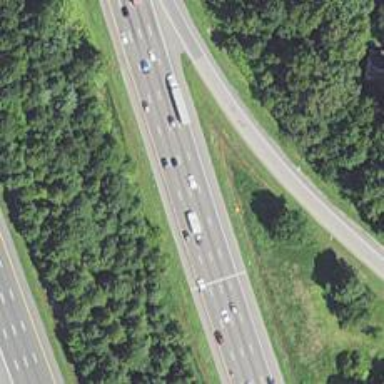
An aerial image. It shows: Asphalt motorway.